Question: I'm trying to create an application that would be as standard as possible in terms of style.
An image is worth a thousand words: I can't figure out how to make my buttons the same size as in Apple's programs such as Safari or Finder.

As you can see, the sizing I've set in interface builder don't seem to match the size the buttons get when I run the app, but maybe that part doesn't speak in pixels but in points or something? Also, textured rounded button has only width editable, but not height.
In this case, these are NSButtons, but I guess I'll have a similar problem with other control types...
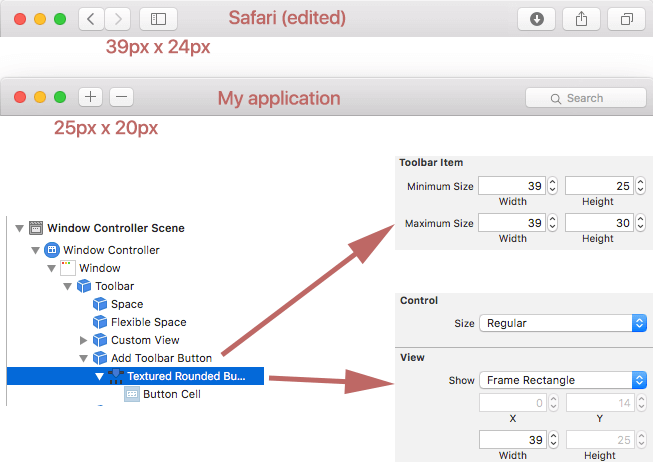
Answer: I found it out! The problem was with neither of these two parts outlined in the screenshot, but in the "" item, higher in the hierarchy.
There is a attribute in the which defaults to , but you can set it to instead, and then the buttons get the same sizing as in Finder and all.